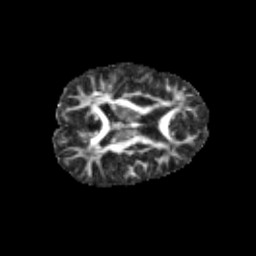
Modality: FA
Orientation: axial
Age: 12
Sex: female
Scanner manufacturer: siemens
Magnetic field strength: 3 T
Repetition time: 3.8 s
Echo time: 0.07 s